Field crop: maize
Growth stage: 2
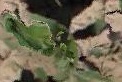
Species: maize